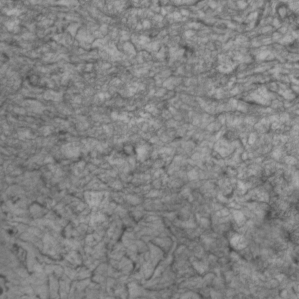
Label: non_frost